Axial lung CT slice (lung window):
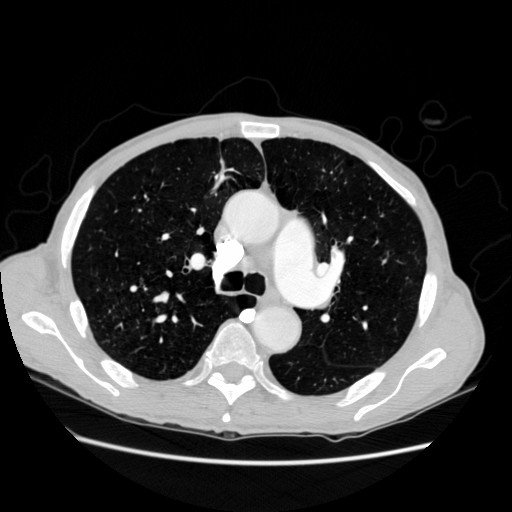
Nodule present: no